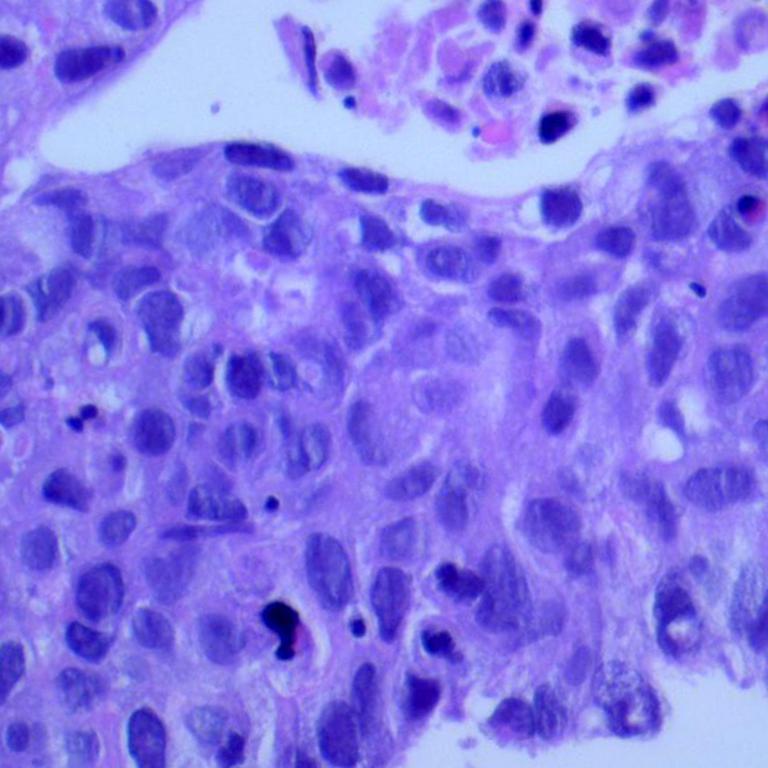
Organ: lung
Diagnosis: squamous carcinomas